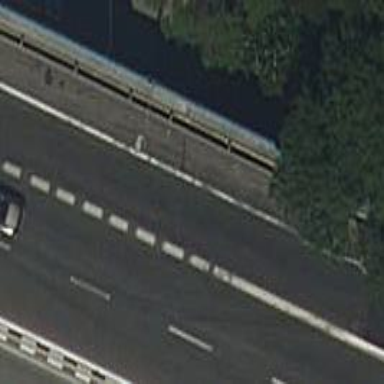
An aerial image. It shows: Bridge over motorway link with asphalt surface.